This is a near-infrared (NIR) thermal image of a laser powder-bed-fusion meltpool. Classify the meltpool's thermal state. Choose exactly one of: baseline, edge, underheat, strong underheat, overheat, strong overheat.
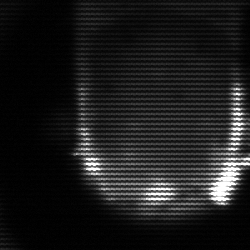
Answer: baseline